Chest X-ray:
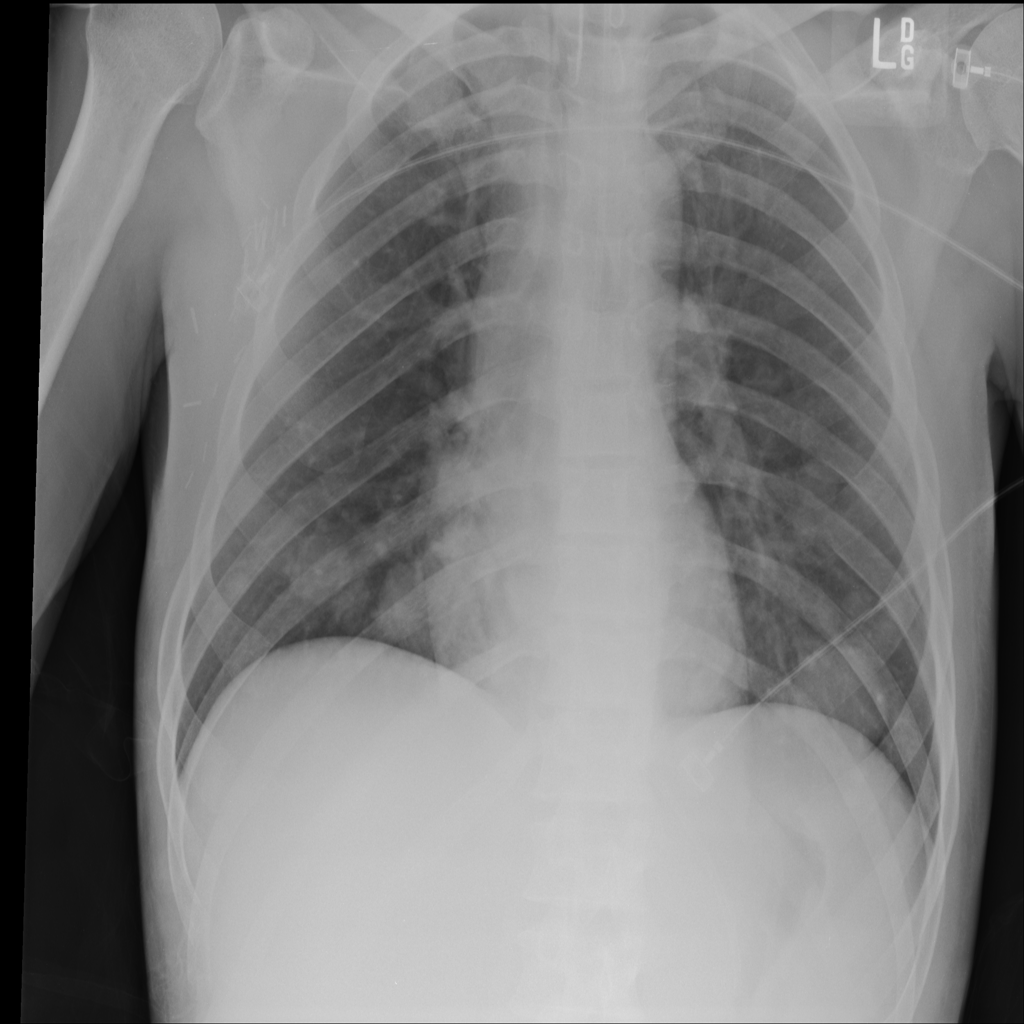
Findings: Nodule
No abnormal finding: no